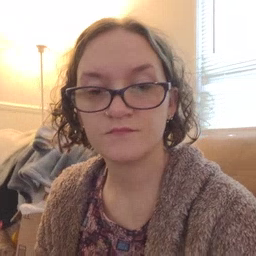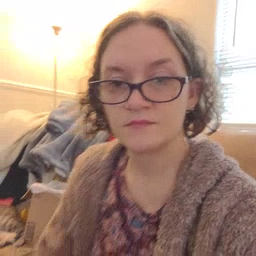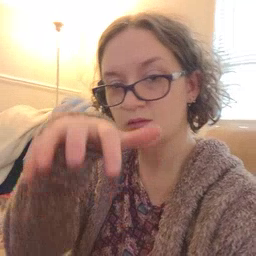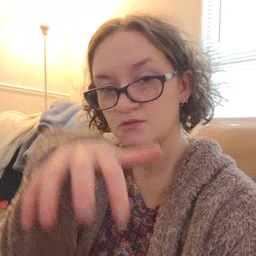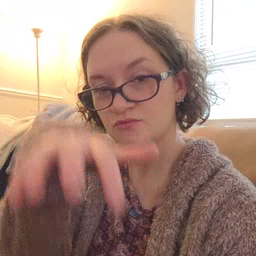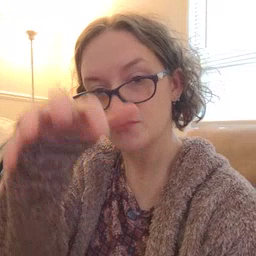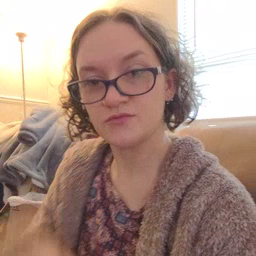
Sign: alligator